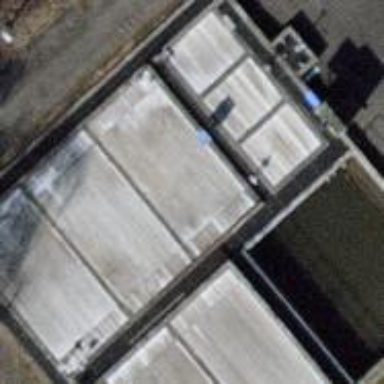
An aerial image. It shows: Body of wastewater.